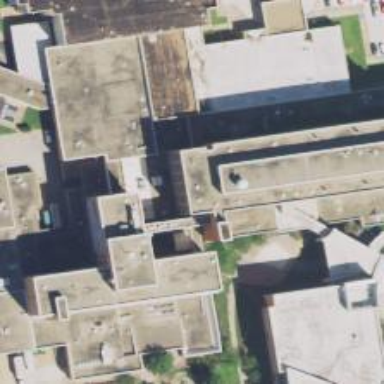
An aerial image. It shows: Hospital building.